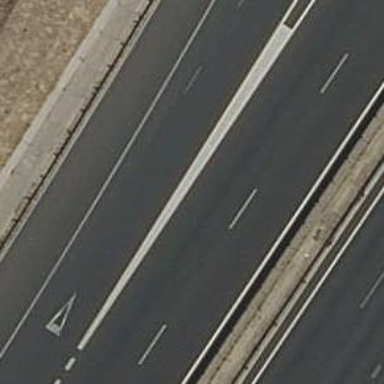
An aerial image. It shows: Motorway link.